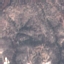
Land use / land cover class: HerbaceousVegetation